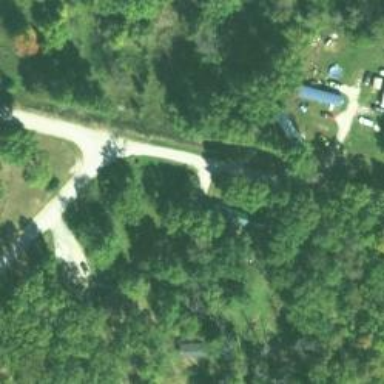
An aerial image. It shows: Residential road.